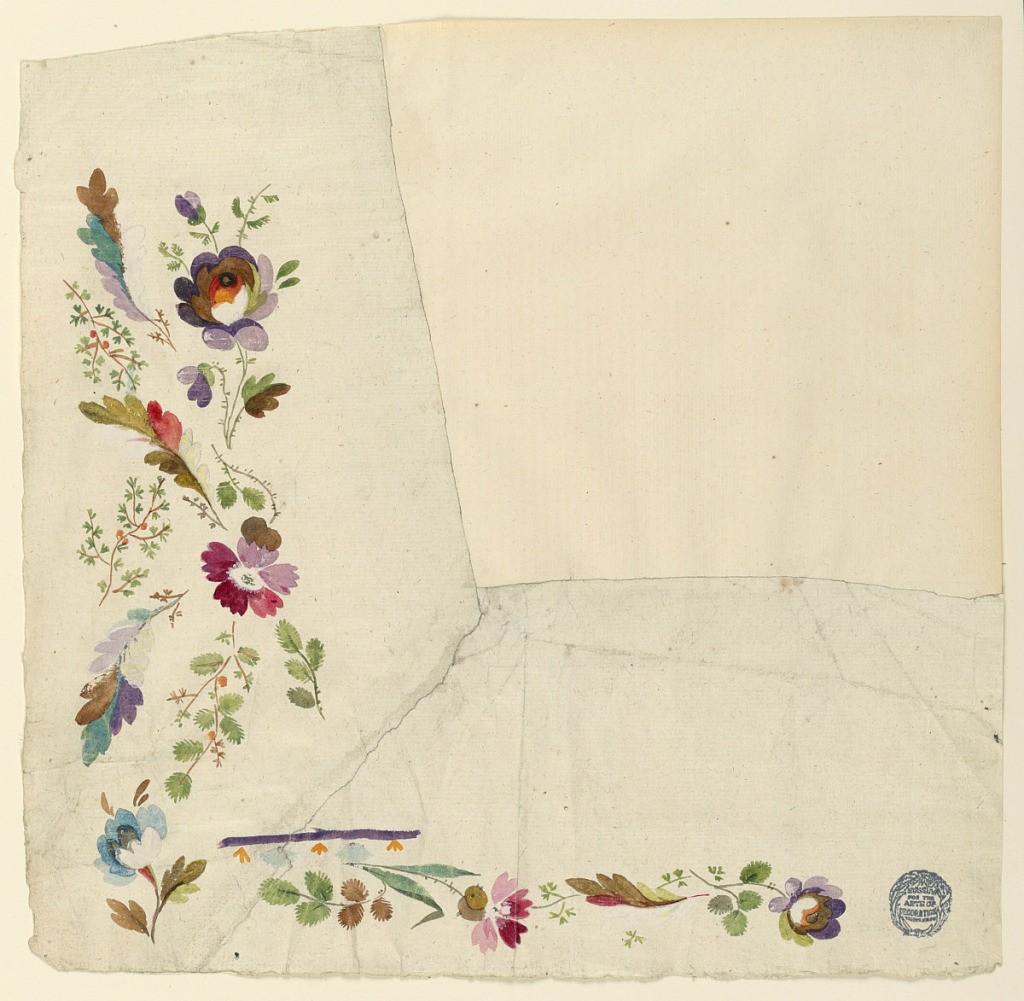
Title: Design for Parts of the Embroidery of a Man's Waistcoat
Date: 1780–1790
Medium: Brush and watercolor, brush and white on paper
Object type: Drawing
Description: Disposed to form an angle. Flower boughs. A border design, alternating leaves under a stripe. Reverse: tracing; curved edge with halves of flowers.